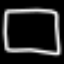
Label: square